Question: I was installing Sproutcore while installation I was facing issue saying that "Error installing Sproutecore: The 'http_parser.rb' native gem requires installed build tools. Please update your PATH to include build tool...".
Check below screenshot of my command prompt.

I thought this error generate because I didn't set ruby path in environment variable but after setting up path I am facing same error. Please advise.
I follow this <URL> to install sproutcore.
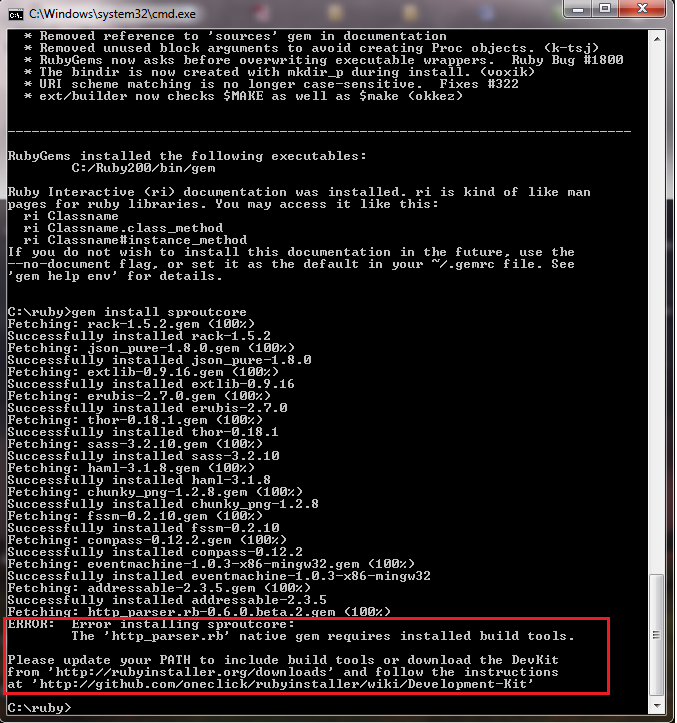
Answer: Install This DevKit:
<URL>
after installation go to devkit dir and run this following command
'''
ruby dk.rb init
ruby dk.rb install
gem install rdiscount --platform=ruby
'''